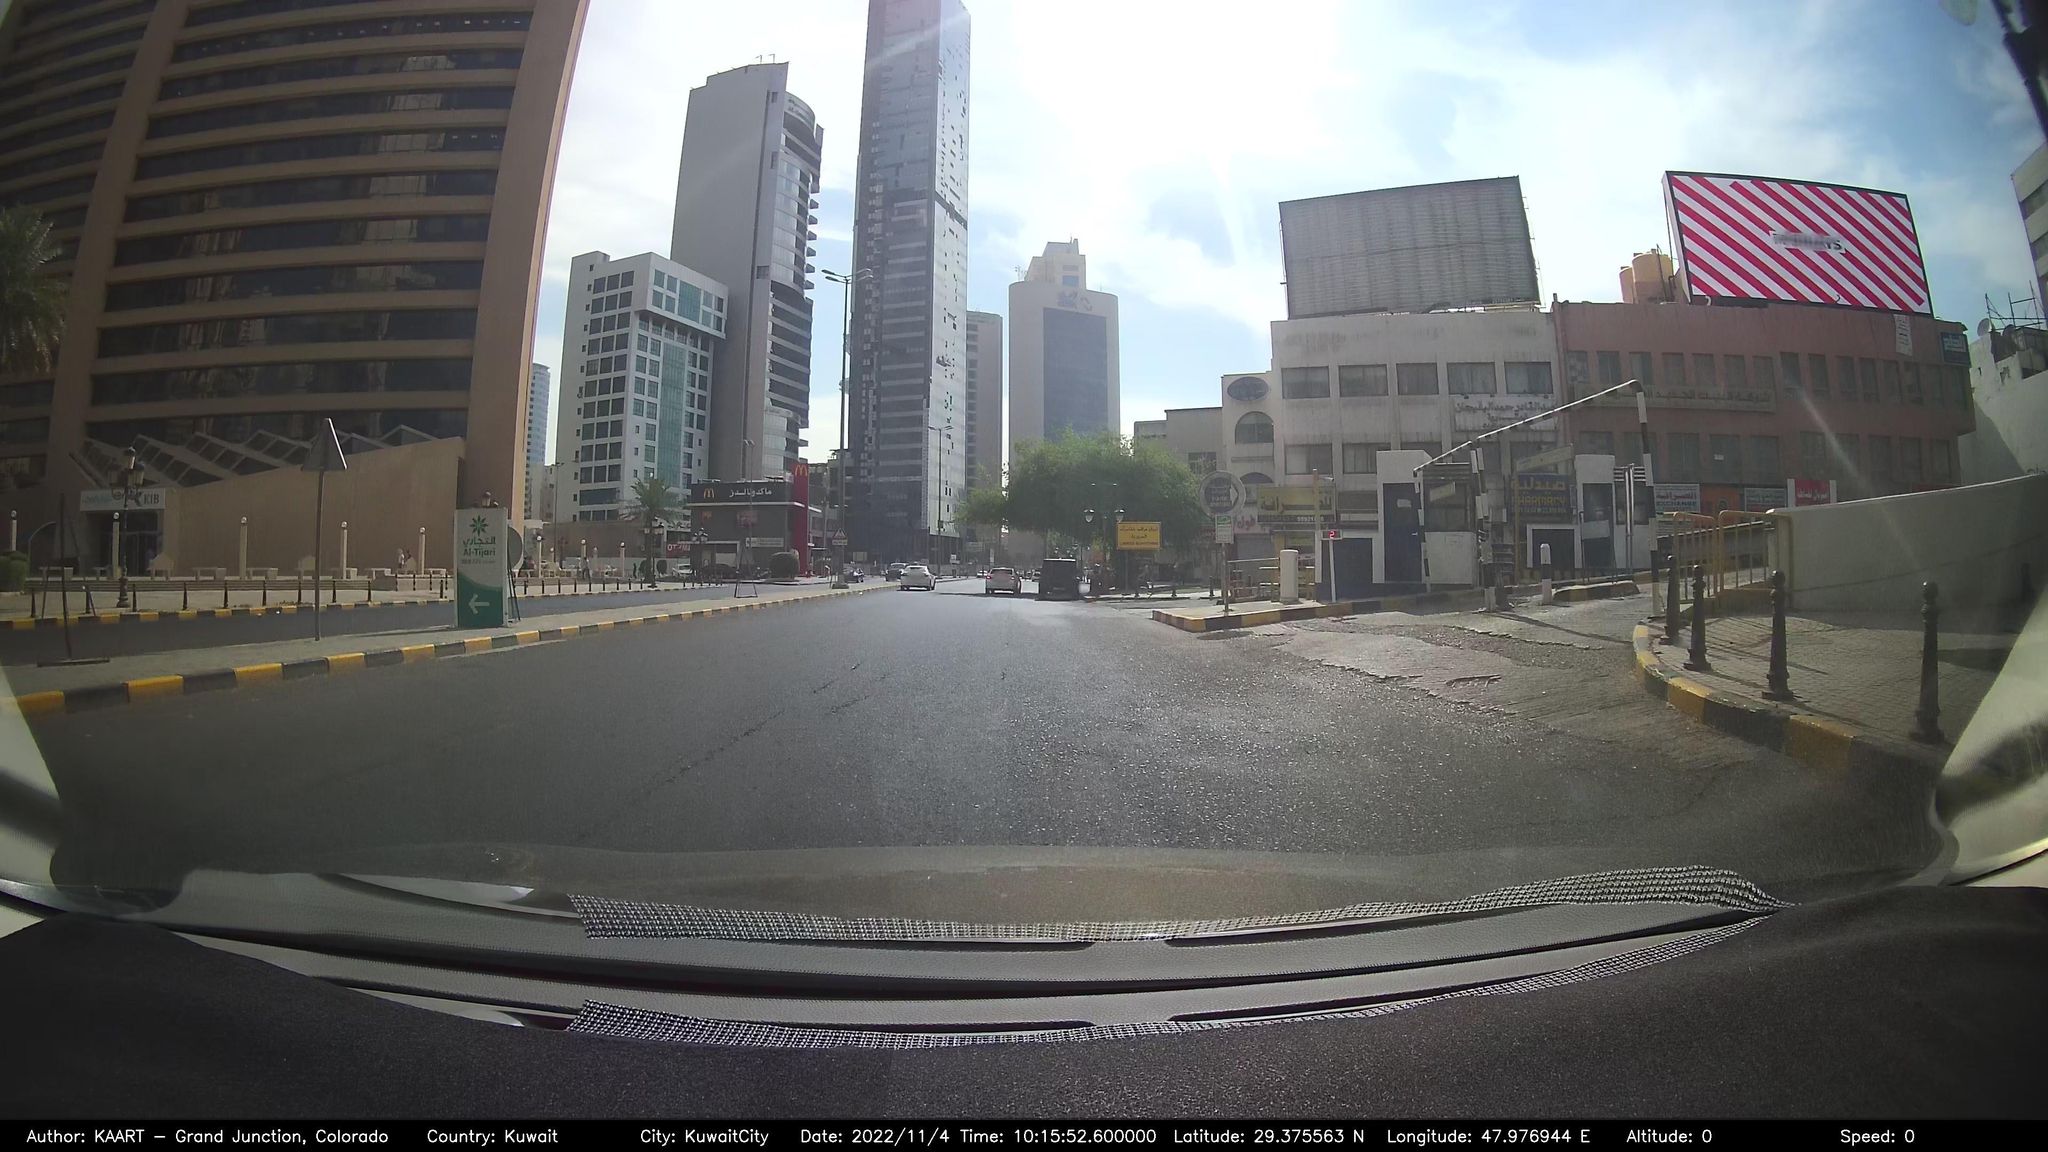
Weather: clear
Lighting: day
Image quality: good
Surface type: driving surface
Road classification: primary, primary_link
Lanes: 2, 3
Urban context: urban centre
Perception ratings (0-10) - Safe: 2.46, Lively: 7.66, Beautiful: 2.76, Boring: 0.86, Depressing: 5.8, Wealthy: 6.94